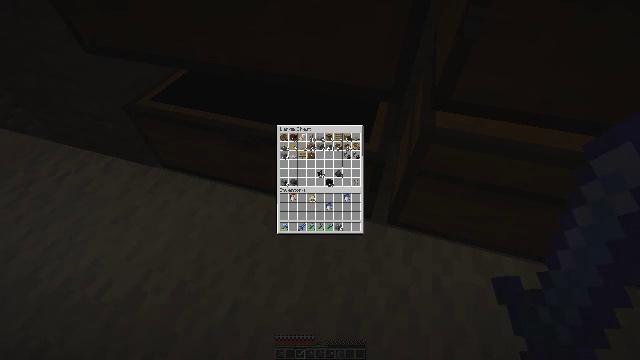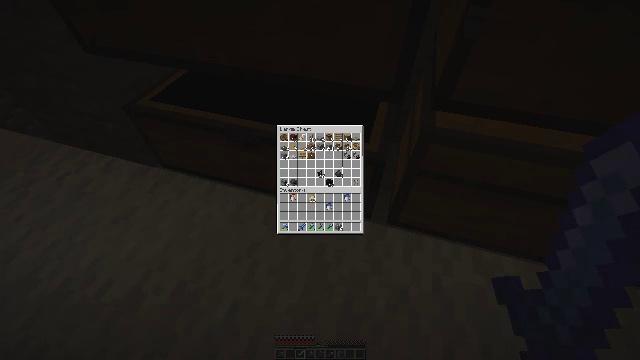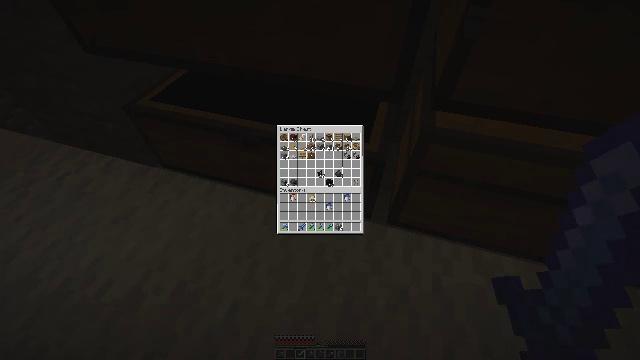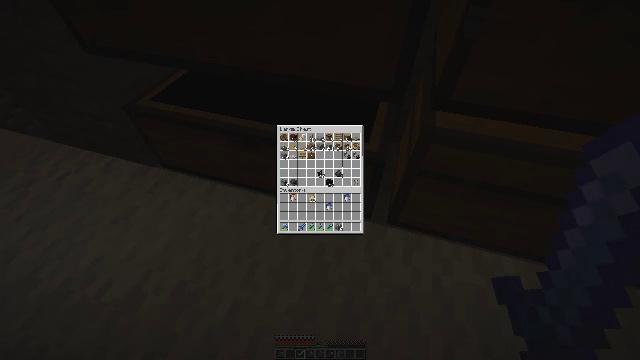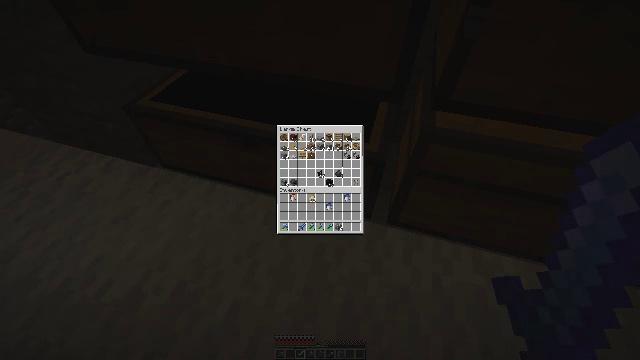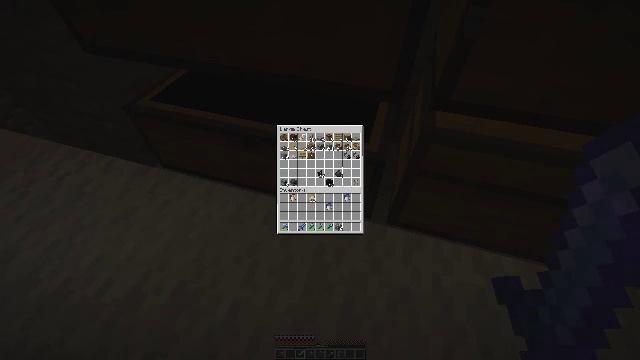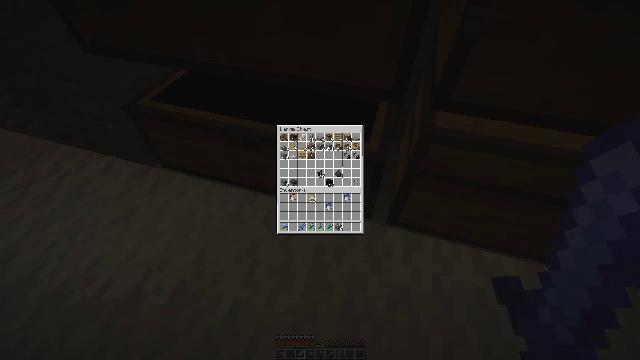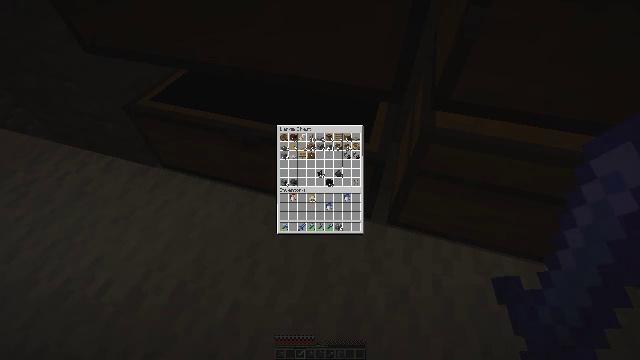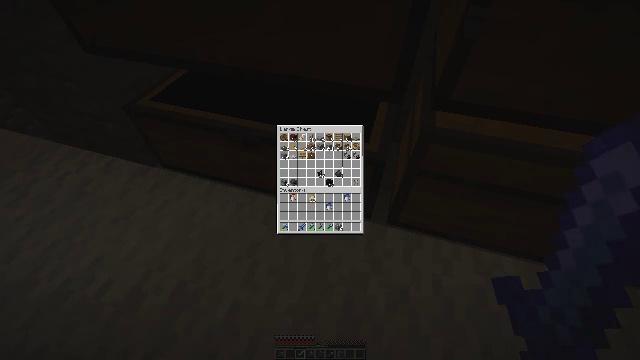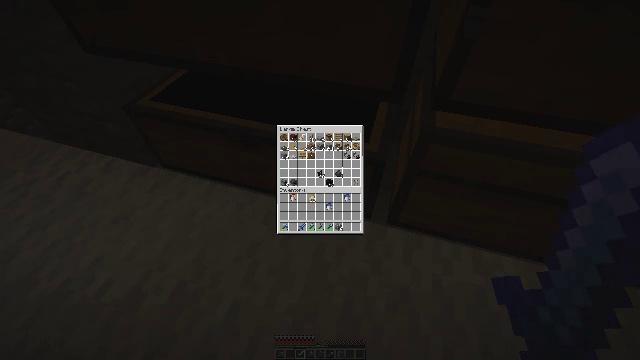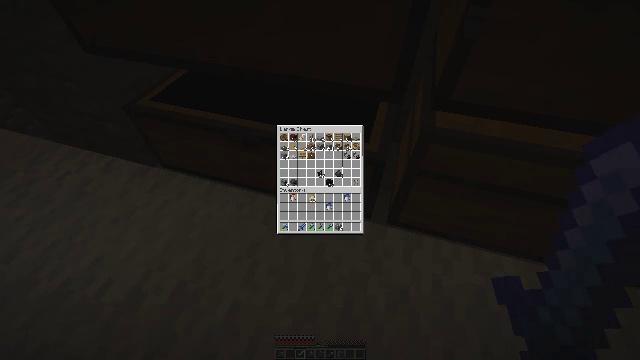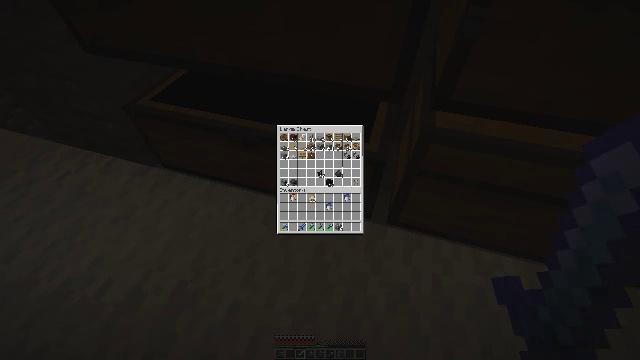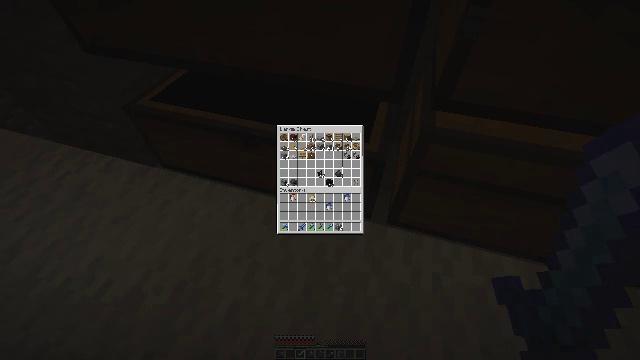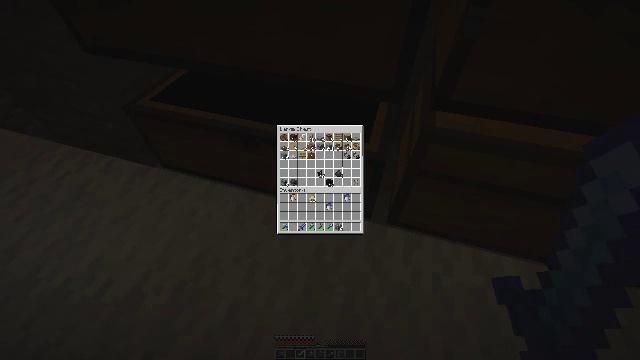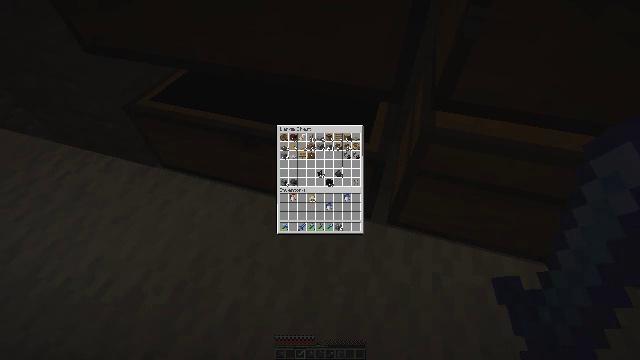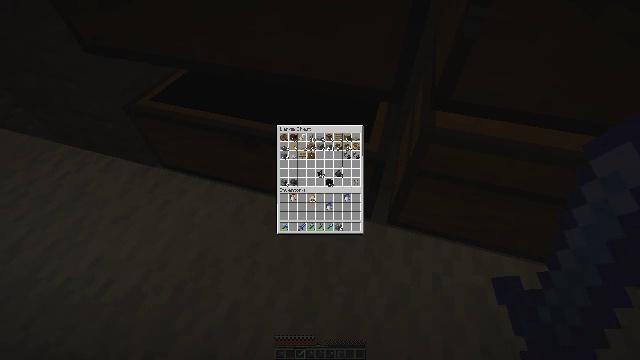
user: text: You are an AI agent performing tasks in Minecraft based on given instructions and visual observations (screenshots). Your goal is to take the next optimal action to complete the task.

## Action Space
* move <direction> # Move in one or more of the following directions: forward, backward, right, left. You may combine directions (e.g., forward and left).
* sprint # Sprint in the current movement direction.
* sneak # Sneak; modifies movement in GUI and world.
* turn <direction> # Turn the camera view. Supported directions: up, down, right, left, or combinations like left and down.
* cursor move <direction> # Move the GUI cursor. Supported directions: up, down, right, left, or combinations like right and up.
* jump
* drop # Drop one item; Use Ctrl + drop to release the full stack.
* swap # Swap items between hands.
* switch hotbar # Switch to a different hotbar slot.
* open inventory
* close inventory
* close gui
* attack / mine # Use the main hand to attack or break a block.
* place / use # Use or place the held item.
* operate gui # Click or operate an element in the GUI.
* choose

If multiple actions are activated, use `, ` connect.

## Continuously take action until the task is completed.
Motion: motion action
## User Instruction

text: Retrieve vines from walls or cliffs.
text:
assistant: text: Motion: no_op
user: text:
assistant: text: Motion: no_op
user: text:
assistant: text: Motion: no_op
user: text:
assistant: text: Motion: no_op
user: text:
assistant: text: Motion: no_op
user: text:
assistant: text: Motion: no_op
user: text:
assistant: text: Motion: no_op
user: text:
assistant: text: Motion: no_op
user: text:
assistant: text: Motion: no_op
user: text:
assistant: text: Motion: no_op
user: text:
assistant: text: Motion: no_op
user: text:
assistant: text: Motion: no_op
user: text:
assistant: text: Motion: no_op
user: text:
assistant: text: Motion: no_op
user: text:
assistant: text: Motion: no_op
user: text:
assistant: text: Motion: no_op
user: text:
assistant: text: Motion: no_op
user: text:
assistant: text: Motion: no_op
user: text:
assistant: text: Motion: no_op
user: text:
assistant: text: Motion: no_op
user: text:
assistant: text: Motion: no_op
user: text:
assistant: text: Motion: no_op
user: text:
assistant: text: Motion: no_op
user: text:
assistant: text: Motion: no_op
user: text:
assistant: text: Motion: no_op
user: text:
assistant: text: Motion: no_op
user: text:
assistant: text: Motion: no_op
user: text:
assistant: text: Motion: no_op
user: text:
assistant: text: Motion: no_op
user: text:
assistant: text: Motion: no_op